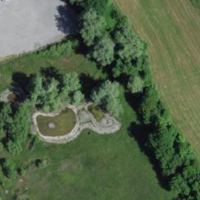
EUNIS habitat code: 56
Species observed at this site:
Angelica sylvestris